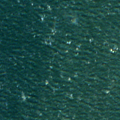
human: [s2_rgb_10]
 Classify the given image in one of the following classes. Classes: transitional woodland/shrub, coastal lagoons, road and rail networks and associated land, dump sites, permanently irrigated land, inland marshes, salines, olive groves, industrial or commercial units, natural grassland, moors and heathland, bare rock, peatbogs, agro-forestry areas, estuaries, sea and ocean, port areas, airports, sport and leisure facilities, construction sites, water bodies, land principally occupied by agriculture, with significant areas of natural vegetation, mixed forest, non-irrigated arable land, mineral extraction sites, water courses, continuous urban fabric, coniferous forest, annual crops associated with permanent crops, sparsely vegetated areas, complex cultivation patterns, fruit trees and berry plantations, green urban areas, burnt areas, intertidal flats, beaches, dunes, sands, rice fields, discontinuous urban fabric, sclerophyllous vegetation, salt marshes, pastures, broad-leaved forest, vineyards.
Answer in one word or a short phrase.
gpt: sea and ocean